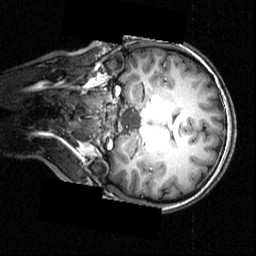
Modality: T1w
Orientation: coronal
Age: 18
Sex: female
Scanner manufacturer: siemens
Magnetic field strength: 3.951 T
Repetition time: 1.5 s
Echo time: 0.00335 s